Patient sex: M
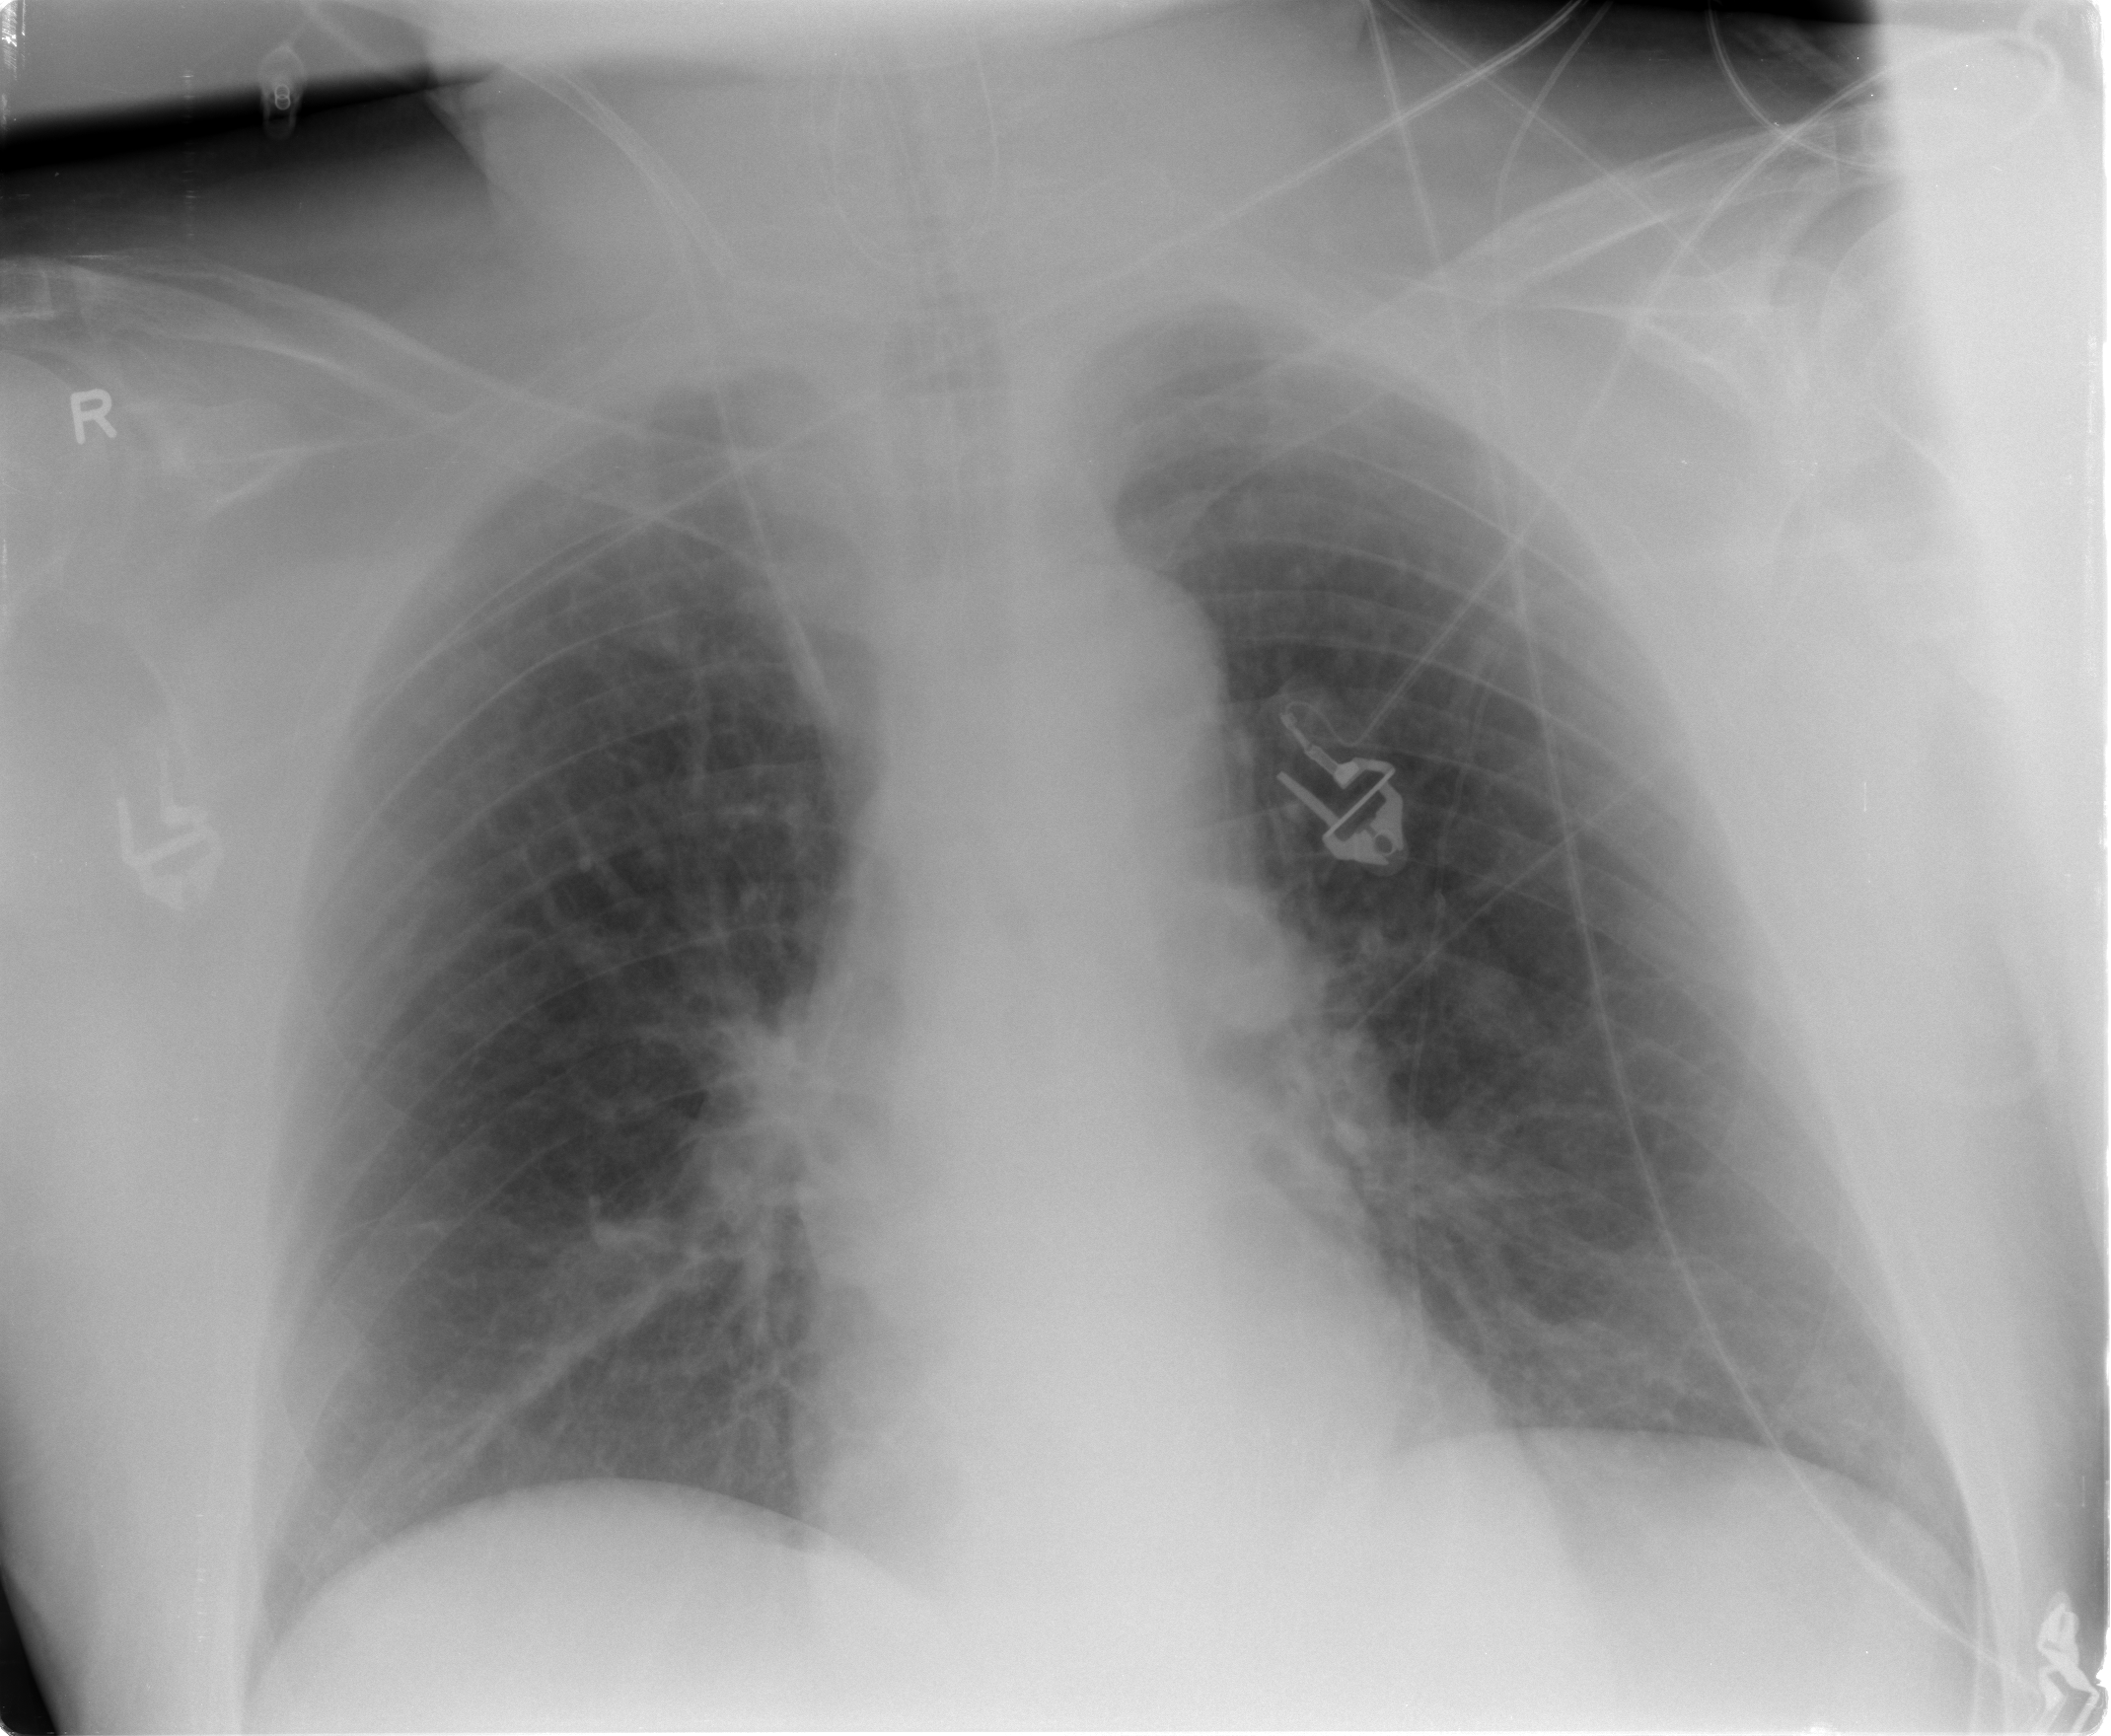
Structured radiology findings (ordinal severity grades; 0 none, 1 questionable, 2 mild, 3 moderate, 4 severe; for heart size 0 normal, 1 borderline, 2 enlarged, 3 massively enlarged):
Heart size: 0
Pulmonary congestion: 2
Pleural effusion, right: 0
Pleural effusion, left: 0
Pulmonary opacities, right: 0
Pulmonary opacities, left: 0
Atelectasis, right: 0
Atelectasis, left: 0